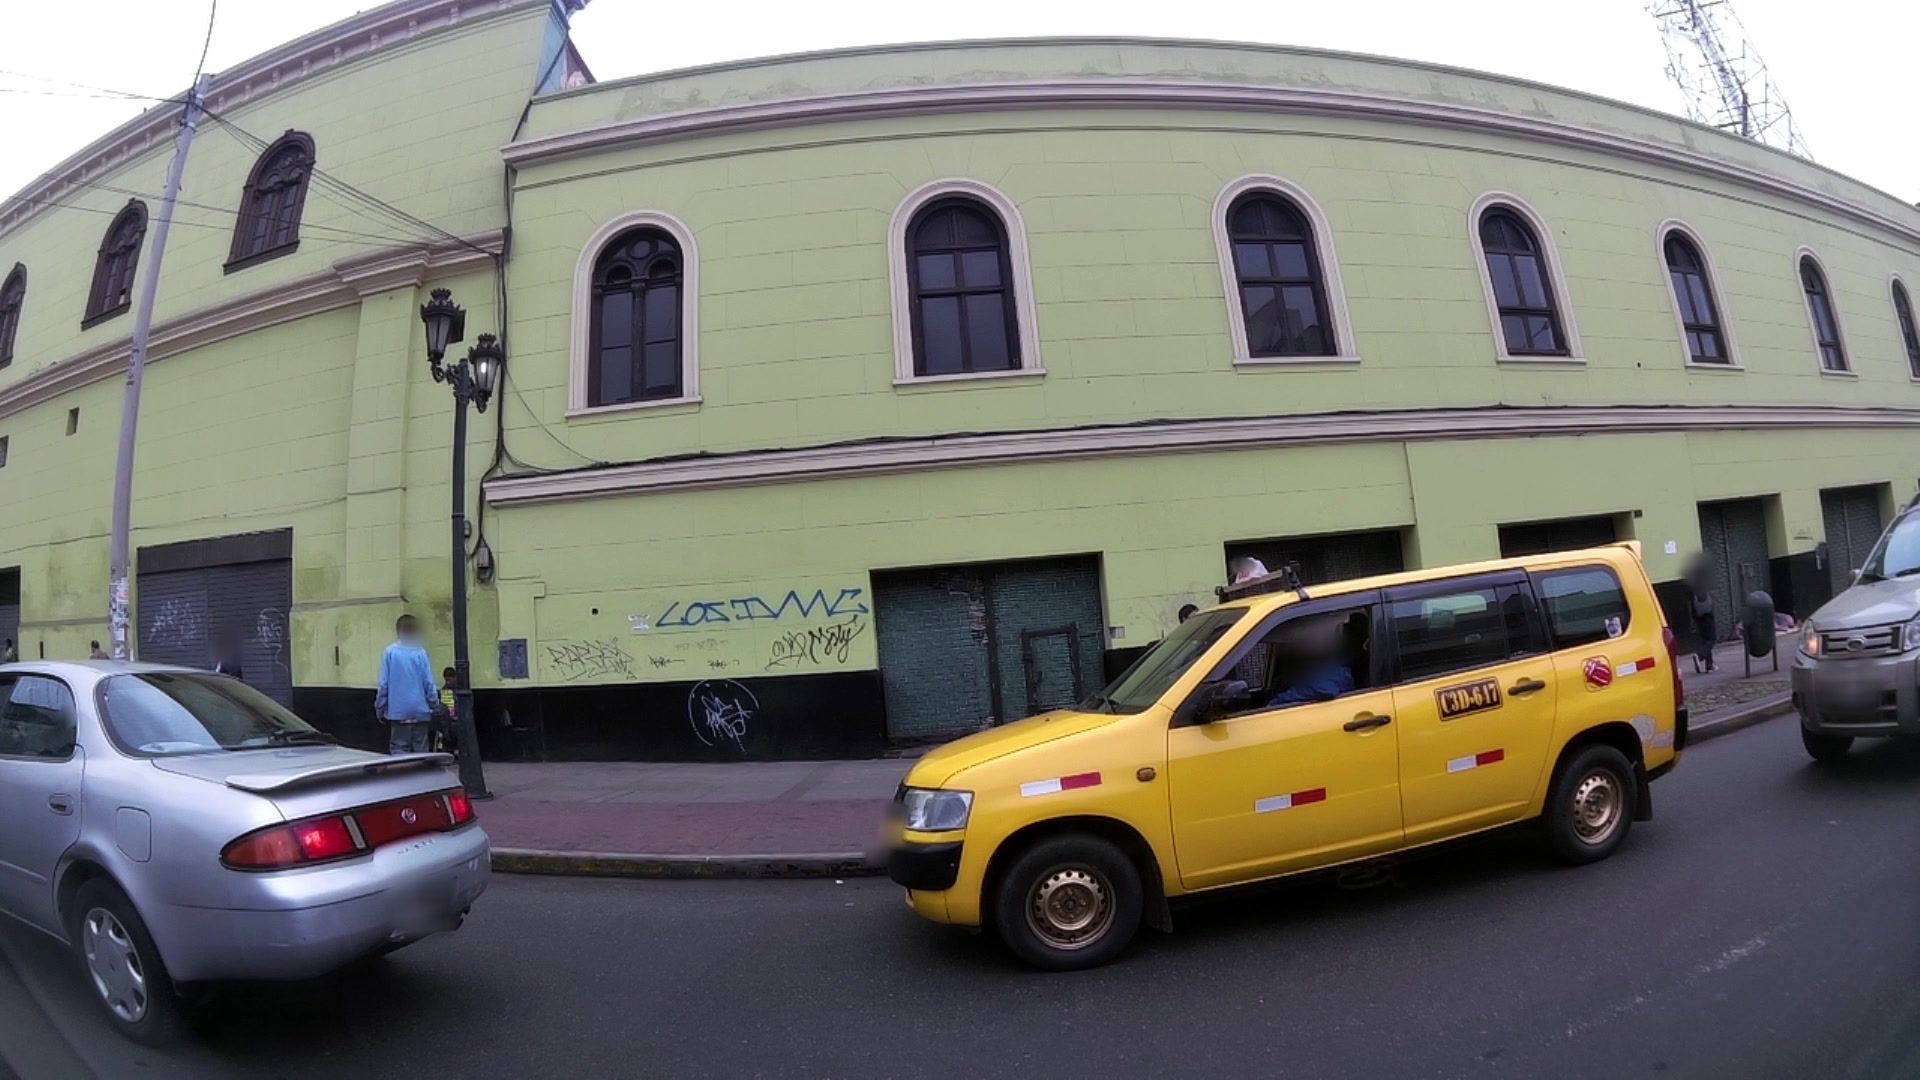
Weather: snowy
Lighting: day
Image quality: good
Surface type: driving surface
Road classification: secondary
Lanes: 3.0
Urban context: urban centre
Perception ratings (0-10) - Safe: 7.2, Lively: 8.44, Beautiful: 7.5, Boring: 2.8, Depressing: 5.53, Wealthy: 3.32